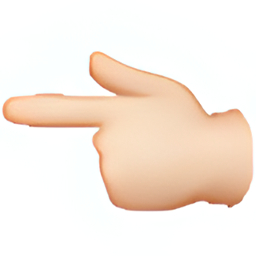
Name: white left pointing backhand index
Emoji: 👈🏻
Group: People & Body
Sub-group: hand-single-finger